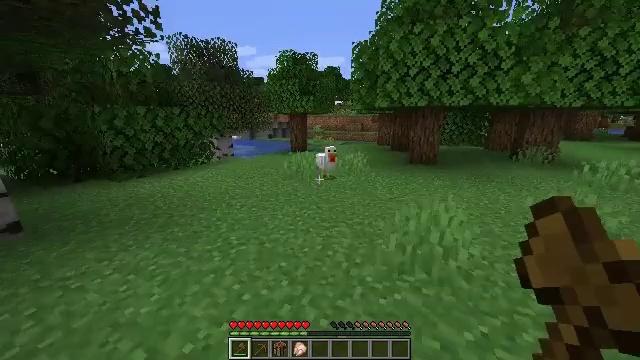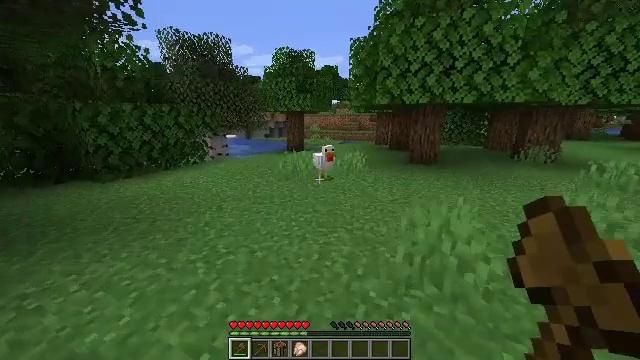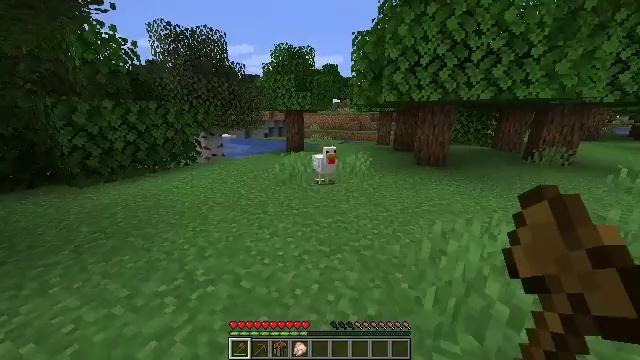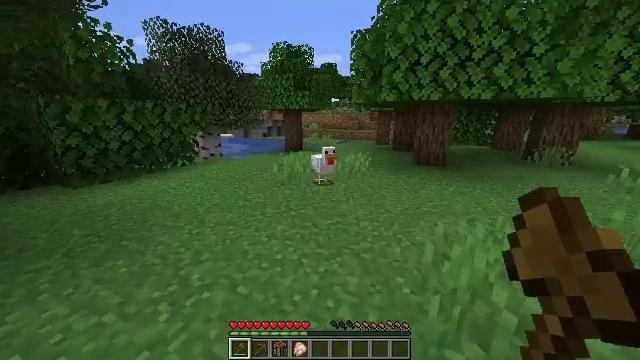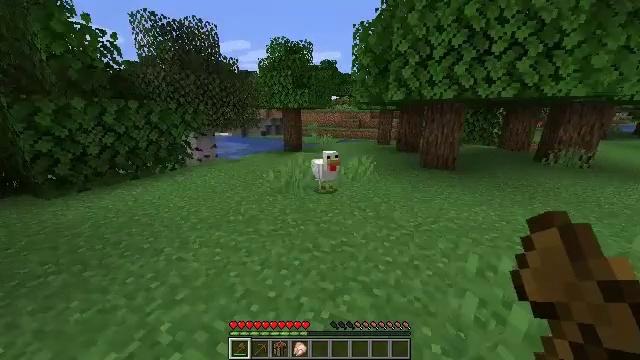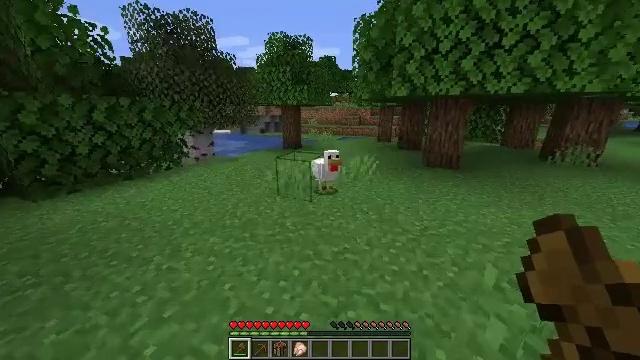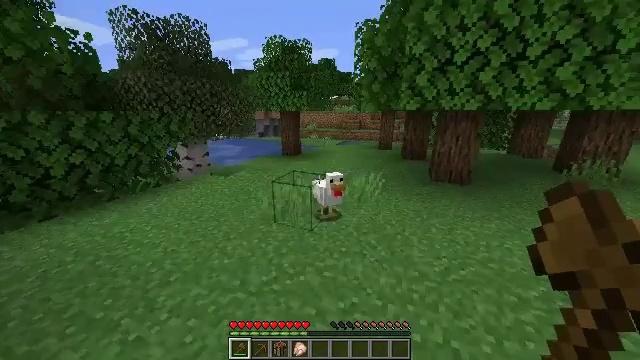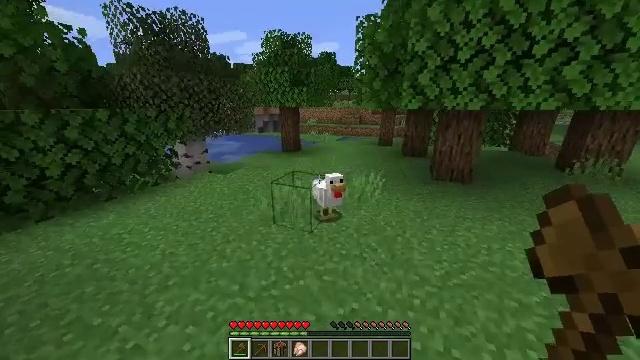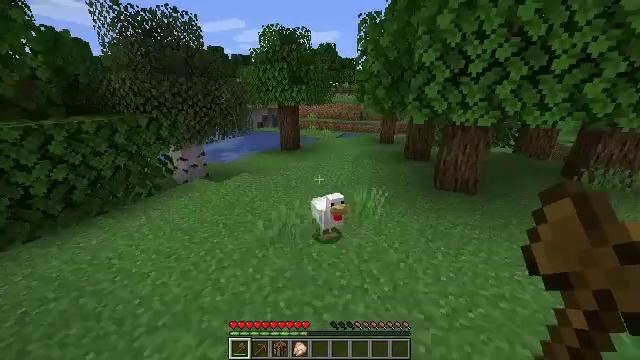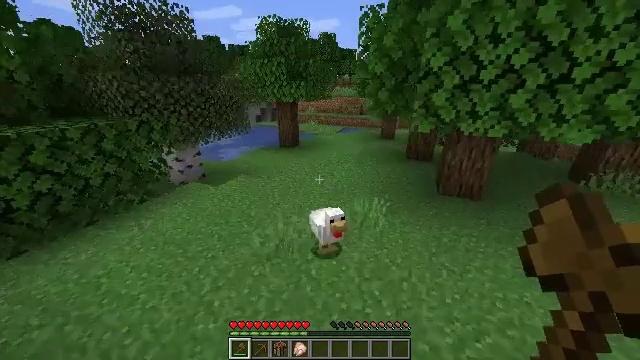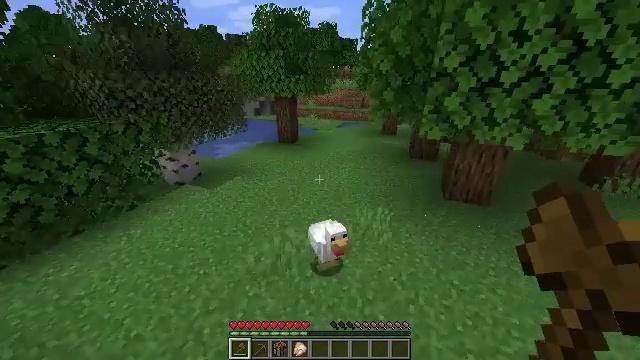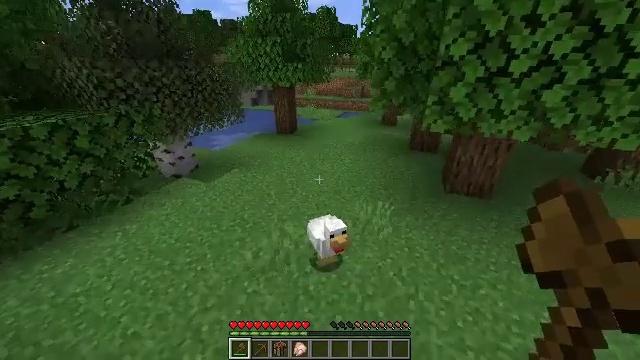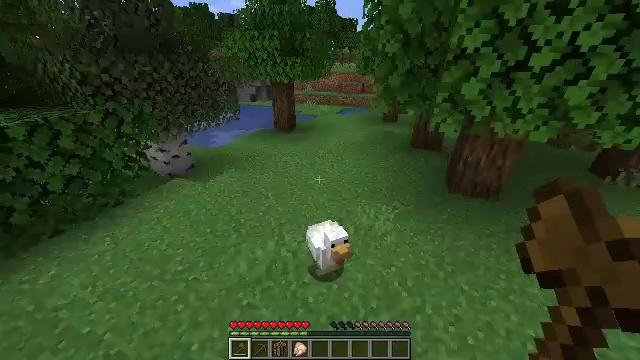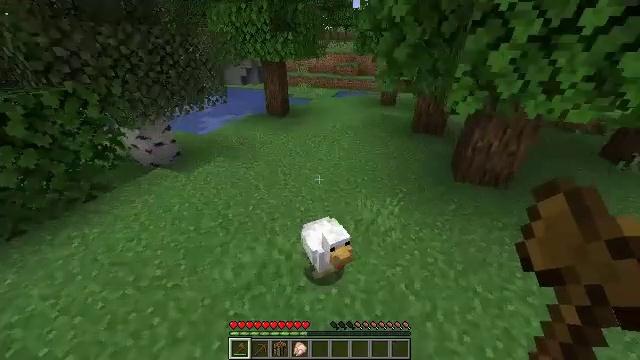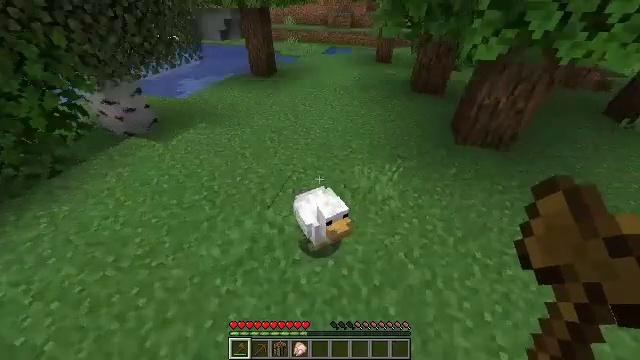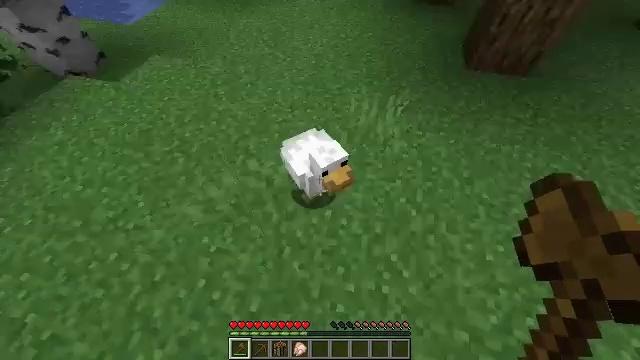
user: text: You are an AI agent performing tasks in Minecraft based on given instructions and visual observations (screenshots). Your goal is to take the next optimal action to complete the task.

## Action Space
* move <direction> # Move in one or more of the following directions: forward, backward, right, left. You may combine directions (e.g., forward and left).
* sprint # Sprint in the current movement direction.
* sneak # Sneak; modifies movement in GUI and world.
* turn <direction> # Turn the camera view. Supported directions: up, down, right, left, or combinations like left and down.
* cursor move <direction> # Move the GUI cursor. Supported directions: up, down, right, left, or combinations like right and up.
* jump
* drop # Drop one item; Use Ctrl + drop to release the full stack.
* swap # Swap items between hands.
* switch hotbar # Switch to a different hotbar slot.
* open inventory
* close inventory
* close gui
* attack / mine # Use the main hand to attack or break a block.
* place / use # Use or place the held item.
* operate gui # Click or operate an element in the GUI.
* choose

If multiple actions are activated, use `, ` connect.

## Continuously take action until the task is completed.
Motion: motion action
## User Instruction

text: Hunt animals.
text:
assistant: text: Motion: move forward, sprint
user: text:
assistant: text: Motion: move forward, sprint
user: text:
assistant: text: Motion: move forward, sprint
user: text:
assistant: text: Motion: move forward, sprint
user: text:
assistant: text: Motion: move forward, sprint
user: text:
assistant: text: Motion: move forward, sprint, jump
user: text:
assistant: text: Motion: move forward, sprint, turn down, jump
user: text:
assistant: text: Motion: move forward, sprint, turn down, jump
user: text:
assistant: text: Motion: move forward, sprint, turn down
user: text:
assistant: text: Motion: move forward, sprint, turn down
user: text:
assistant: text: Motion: move forward, sprint, turn down
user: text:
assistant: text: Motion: move forward, turn down
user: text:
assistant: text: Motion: move forward, turn right and down
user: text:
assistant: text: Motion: move forward, turn right and down
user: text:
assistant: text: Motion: turn right and down
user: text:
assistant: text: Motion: turn down, attack / mine
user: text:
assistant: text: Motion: turn down, attack / mine
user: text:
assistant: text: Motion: turn up, attack / mine
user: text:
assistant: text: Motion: no_op
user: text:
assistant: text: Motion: no_op
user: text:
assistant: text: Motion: no_op
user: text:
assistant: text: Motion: no_op
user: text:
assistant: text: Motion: no_op
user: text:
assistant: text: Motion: no_op
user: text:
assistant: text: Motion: turn up
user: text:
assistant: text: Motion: turn up
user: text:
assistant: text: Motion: turn right and up
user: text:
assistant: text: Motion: turn right and up
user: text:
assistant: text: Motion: move forward, turn right and up
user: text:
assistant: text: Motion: move forward